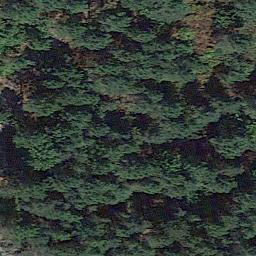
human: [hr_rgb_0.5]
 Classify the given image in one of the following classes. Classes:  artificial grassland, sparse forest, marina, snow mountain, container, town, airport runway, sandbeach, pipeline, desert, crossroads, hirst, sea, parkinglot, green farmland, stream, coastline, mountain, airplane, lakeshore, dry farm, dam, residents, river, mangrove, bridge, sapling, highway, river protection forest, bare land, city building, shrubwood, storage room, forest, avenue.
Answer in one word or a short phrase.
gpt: forest